Brain MRI, t2w sequence, axial 2D slice.
Patient: age 18, sex M, weight 78 kg, height 1.78 m
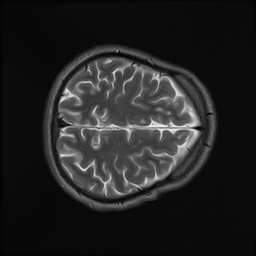